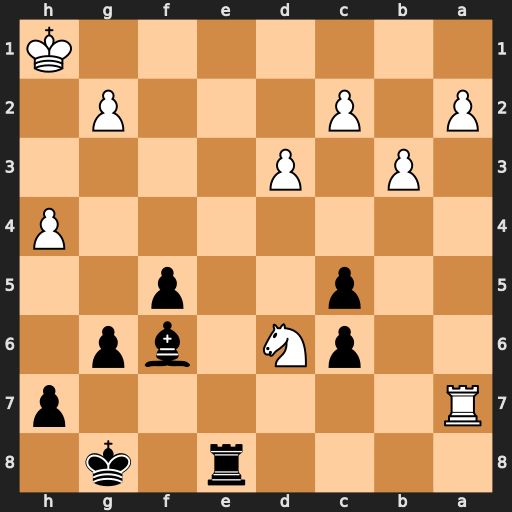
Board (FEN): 4r1k1/R6p/2pN1bp1/2p2p2/7P/1P1P4/P1P3P1/7K
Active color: b
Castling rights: -
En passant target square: -
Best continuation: Re1+ Kh2 Be5+